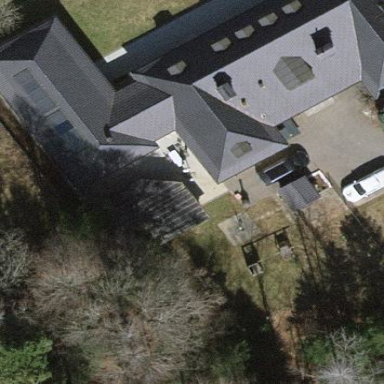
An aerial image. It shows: Building with hipped roof.